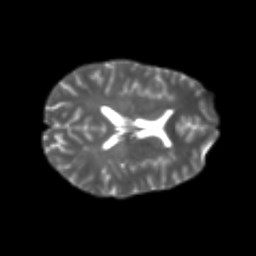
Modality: T2w
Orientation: axial
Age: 26
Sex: female
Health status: healthy
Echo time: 0.074 s